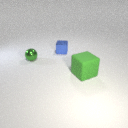
large green rubber cube in front of small blue metal cube